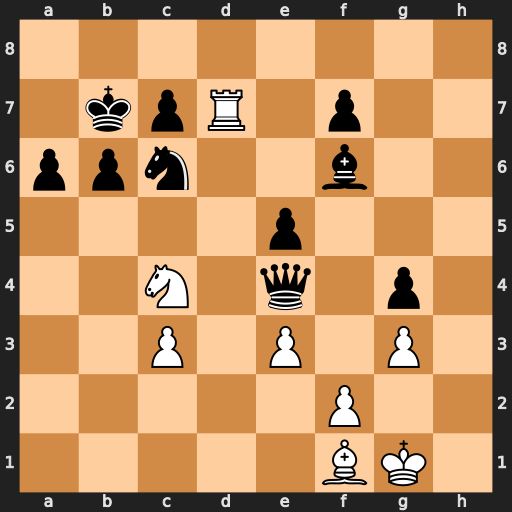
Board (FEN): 8/1kpR1p2/ppn2b2/4p3/2N1q1p1/2P1P1P1/5P2/5BK1
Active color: w
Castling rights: -
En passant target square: -
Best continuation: Nd6+ Kb8 Nxe4